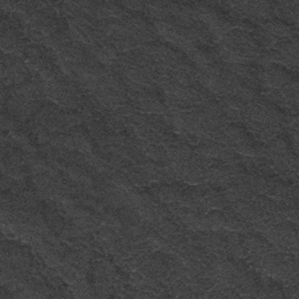
Label: frost